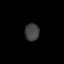
Tissue: lung
Cell type: Endothelial cells
Senescence score: 0.6054
Nuclear area (px): 240
Mean DAPI intensity: 66.858